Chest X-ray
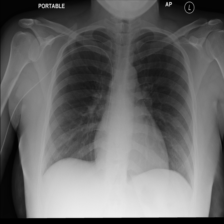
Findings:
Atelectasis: negative
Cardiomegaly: negative
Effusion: negative
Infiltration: negative
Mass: negative
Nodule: negative
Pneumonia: negative
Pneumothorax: negative
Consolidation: negative
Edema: negative
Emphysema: negative
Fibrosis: negative
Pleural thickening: negative
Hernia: negative